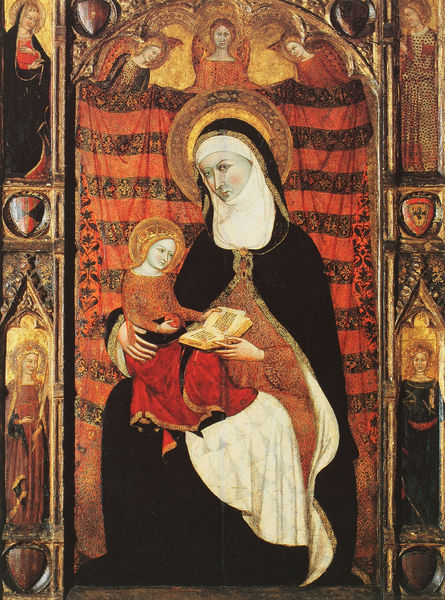
Titel: St. Anna und die Jungfrau, Mitteltafel aus einer Kapelle
Künstler: Ferrer Bassa
Institution: Lissabon, Museu Nacional de Arte Antiga
Schlagwörter: gemälde, umhang, weiß, sitzen, frau, holz, kleid, schwarz, obst, rot, schleier, malerei, vorhang, gold, kind, mutter, krone, engel, frucht, apfel, thron, tafel, kopftuch, lesen, streifen, buch, tupfen, wappen, heiligenschein, nimbus, jesus, mittelalter, heilige, maria, madonna, ikone, anna, umahng, maria mit kind, glorie, muttergottes, tafelmalerei, heiligneschein